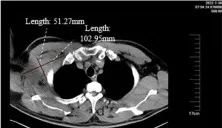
(A-E) respectively demonstrate the changes in the volume of the target lesion from late May 2022 before the second surgery to after using different treatment regimens.
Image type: radiology (ct)